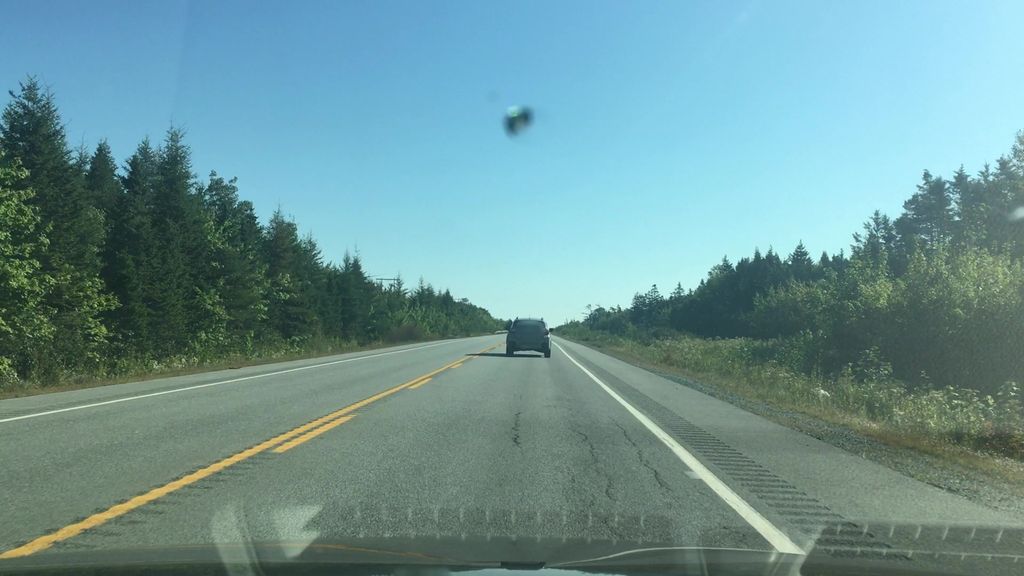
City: halifax